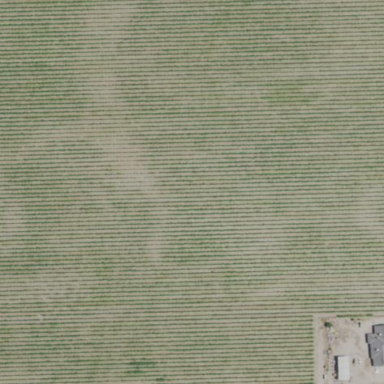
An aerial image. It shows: Vineyard.